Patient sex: M
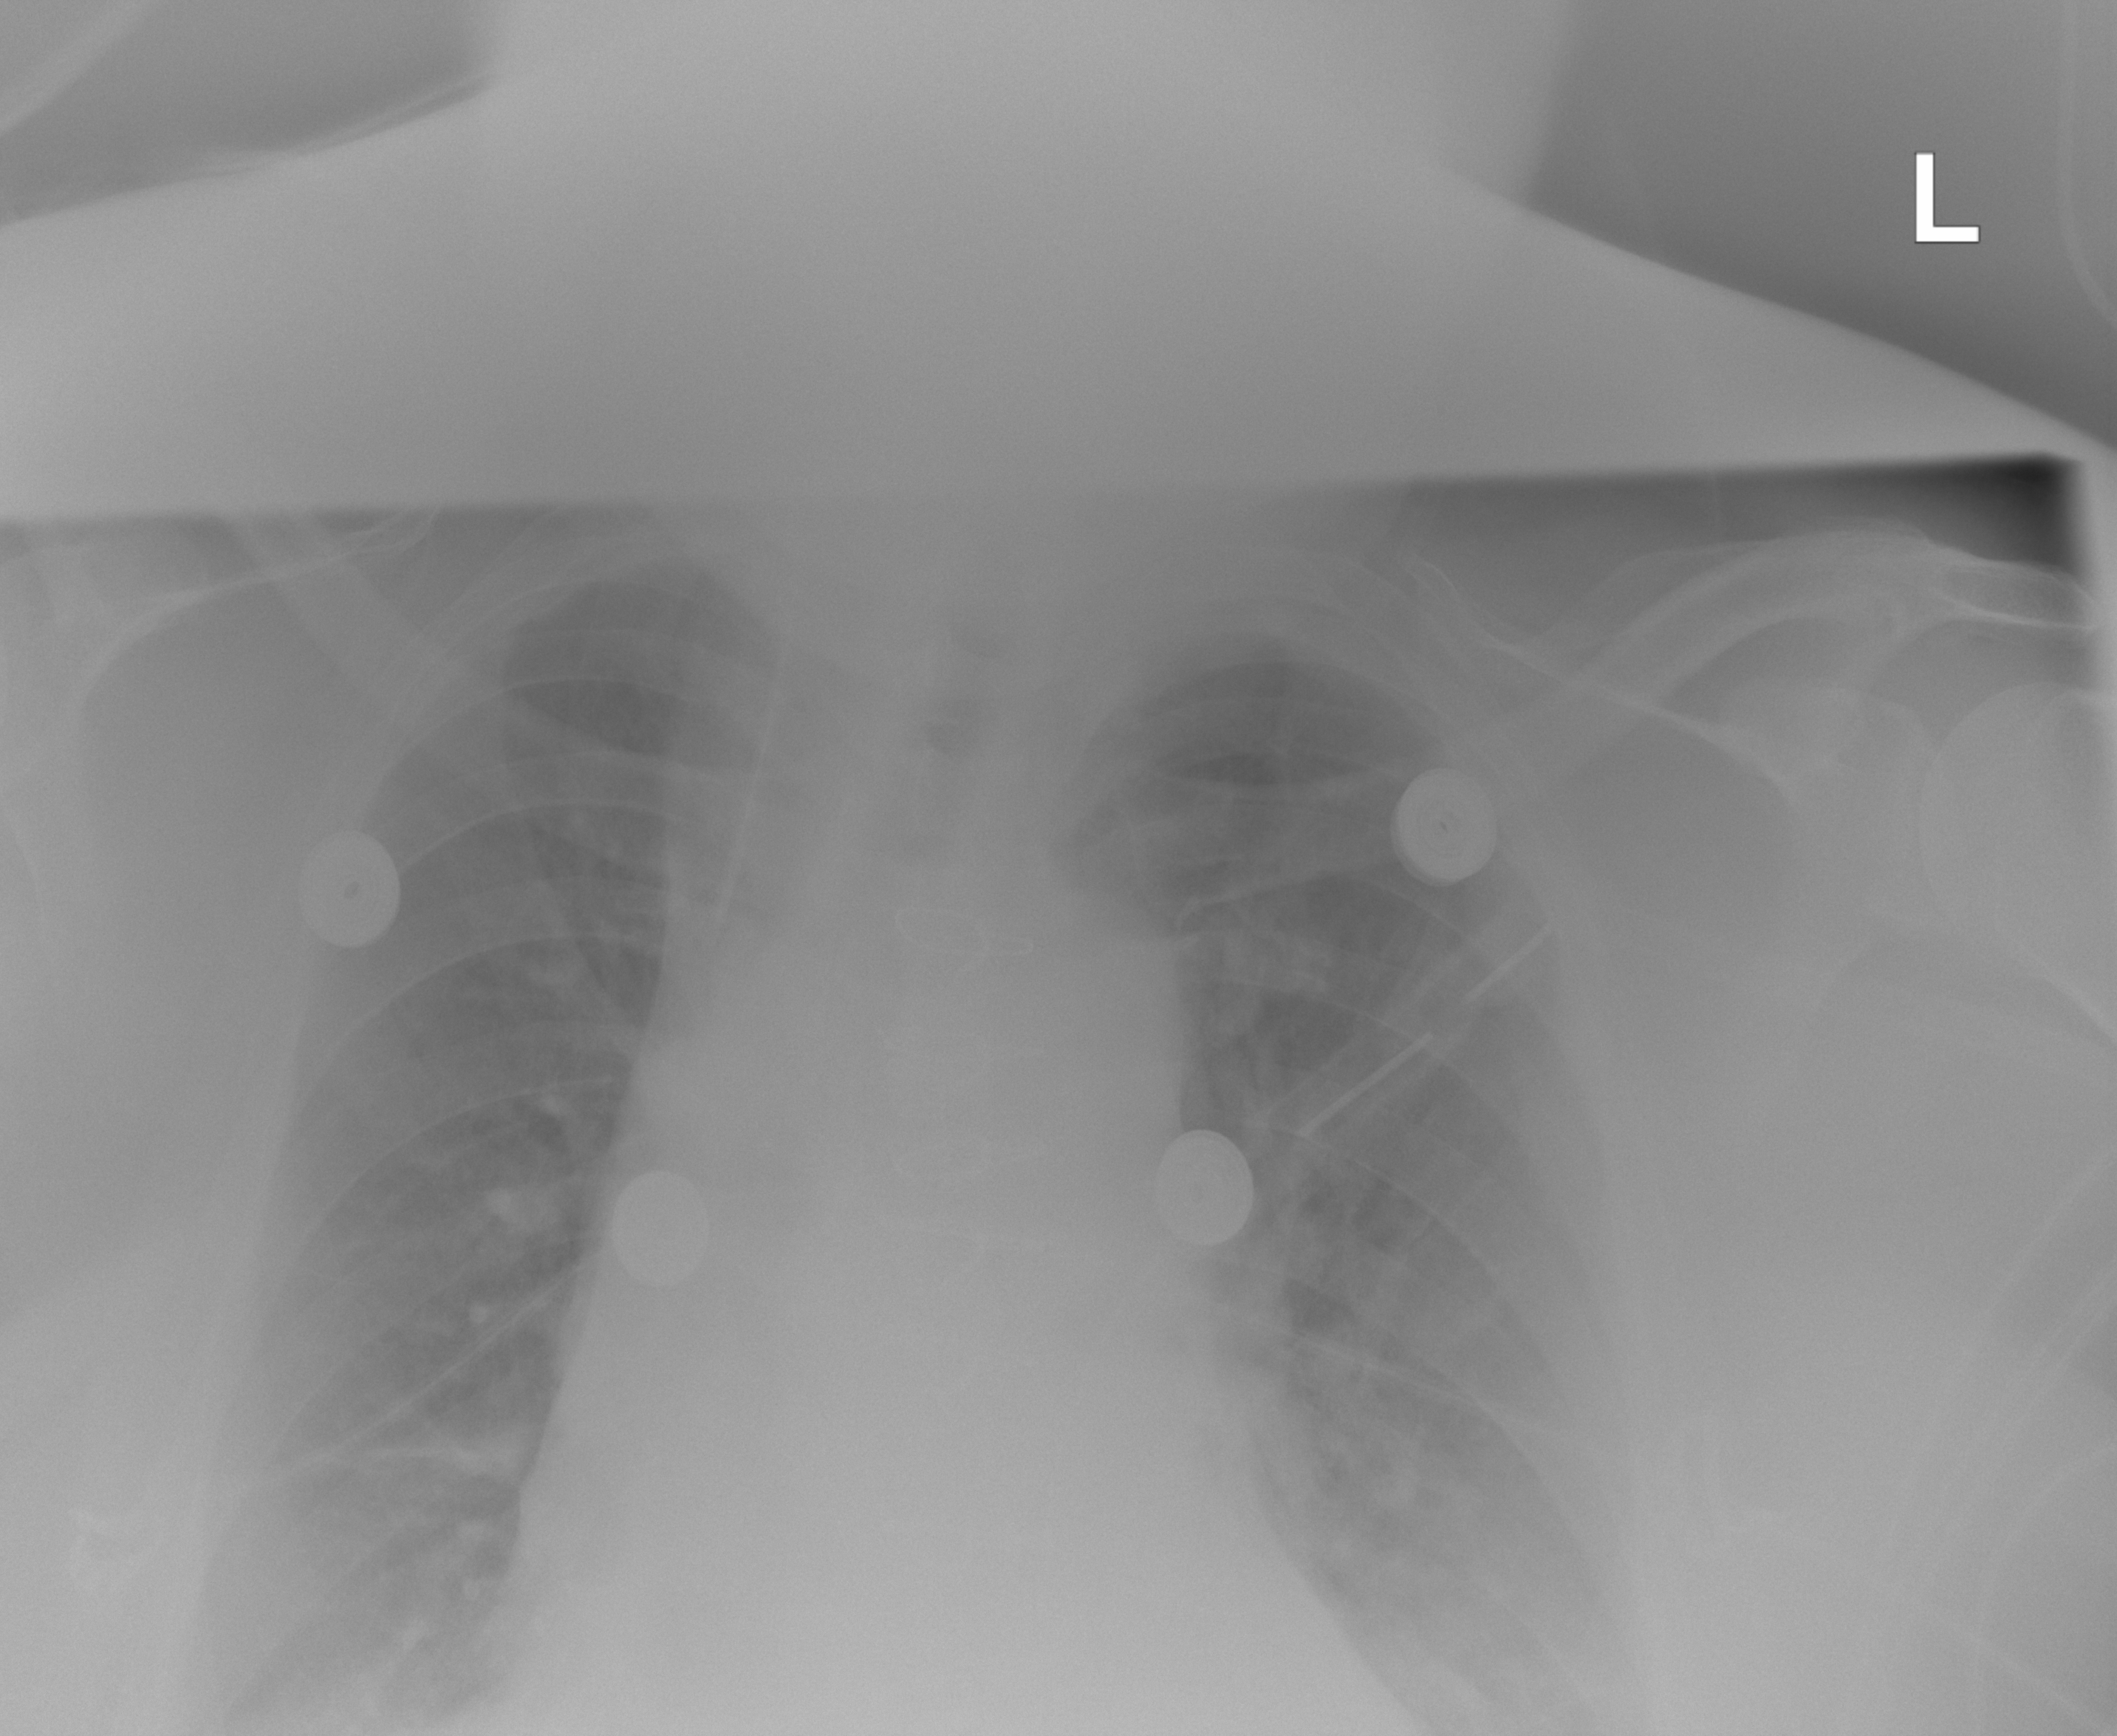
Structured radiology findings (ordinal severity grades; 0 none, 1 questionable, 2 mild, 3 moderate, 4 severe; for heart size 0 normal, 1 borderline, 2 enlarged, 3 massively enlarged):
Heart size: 2
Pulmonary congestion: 2
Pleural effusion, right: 2
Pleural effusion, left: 2
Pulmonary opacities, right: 0
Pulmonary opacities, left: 0
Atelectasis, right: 2
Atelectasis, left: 2